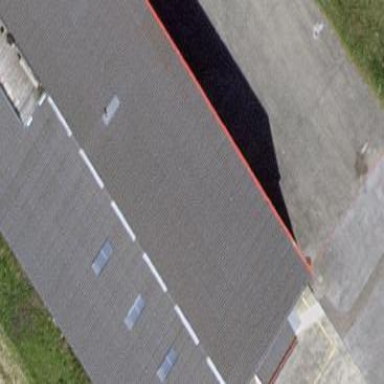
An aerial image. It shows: Hangar.